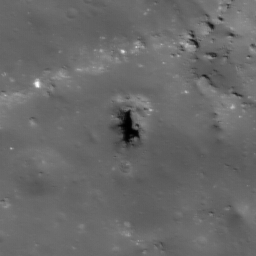
Pit: Jackson 3
Host crater: Jackson
Host type: impact_melt
Lunar coordinates: latitude 22.199, longitude 197.149